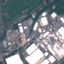
Land use / land cover: Industrial